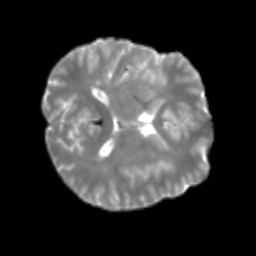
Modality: T2w
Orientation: axial
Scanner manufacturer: siemens
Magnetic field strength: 3 T
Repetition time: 4 s
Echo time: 0.0594 s